Question: I'm trying to get an ICS spinner like in my app, and playing around for hours, finally I'm using HoloEverywhere to get this, and it's working, but I have a little disign issue, is that the spinner is not wrapping its content as I set in the xml, and by default looks like this :

Really I googled this for hours, and all I found is that how to resize spinner items and not the view itself, means that I want the spinner to be adjusted to the selected item size like this :
<URL>
Here is my XML:
'''
<RelativeLayout
android:layout_width="match_parent"
android:layout_height="40dp"
android:orientation="horizontal" >
<org.holoeverywhere.widget.Spinner
android:id="@+id/spnCities"
android:layout_width="wrap_content"
android:layout_height="wrap_content"
android:layout_alignParentRight="true"
android:layout_centerVertical="true"
android:layout_marginRight="10dp"
/>
<TextView
android:id="@+id/tvCities"
android:layout_width="70dp"
android:layout_height="wrap_content"
android:layout_alignParentLeft="true"
android:layout_centerVertical="true"
android:layout_marginLeft="10dp"
android:text="@string/city"
android:textAppearance="?android:attr/textAppearanceSmall" />
</RelativeLayout>
'''
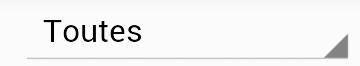
Answer: Spinner have max width his items, but at most a parent width (on layout_width = wrap_content).
You may create CustomSpinner class in org.holoeverywhere.widget package and override method measureContentWidth:
'''
@Override
int measureContentWidth(SpinnerAdapter adapter, Drawable background) {
if (adapter == null) {
return 0;
}
View view = adapter.getView(getSelectedItemPosition(), null, this);
if (view.getLayoutParams() == null) {
view.setLayoutParams(new ViewGroup.LayoutParams(
ViewGroup.LayoutParams.WRAP_CONTENT,
ViewGroup.LayoutParams.WRAP_CONTENT));
}
view.measure(MeasureSpec.makeMeasureSpec(0,
MeasureSpec.UNSPECIFIED), MeasureSpec.makeMeasureSpec(0,
MeasureSpec.UNSPECIFIED));
int width = view.getMeasuredWidth();
if (background != null) {
Rect mTempRect = new Rect();
background.getPadding(mTempRect);
width += mTempRect.left + mTempRect.right;
}
return width;
}
'''